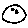
Label: moon